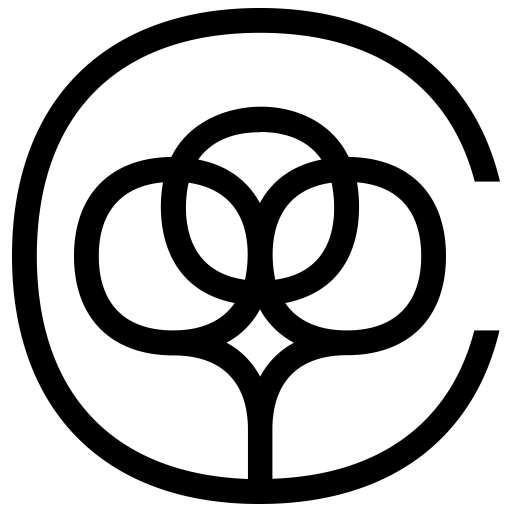
Tags: icon, FontAwesome, fa-icon, brand, cotton, bureau